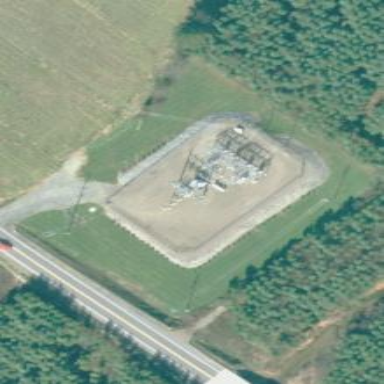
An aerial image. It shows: There is distribution substation enclosed by fence.